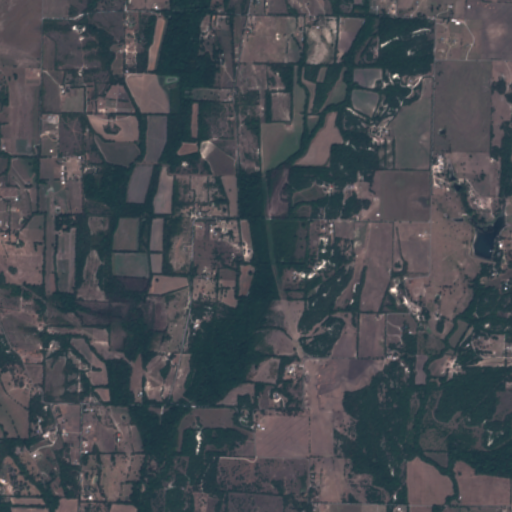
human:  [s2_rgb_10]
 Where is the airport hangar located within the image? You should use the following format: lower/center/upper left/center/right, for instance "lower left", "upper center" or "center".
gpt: The airport hangar is located in the center left of the image.
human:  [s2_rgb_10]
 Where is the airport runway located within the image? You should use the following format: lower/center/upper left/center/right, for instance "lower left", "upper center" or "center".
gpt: The airport runway is located in the center left of the image.
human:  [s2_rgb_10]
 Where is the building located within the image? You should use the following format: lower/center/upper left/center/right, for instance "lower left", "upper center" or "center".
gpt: The building is located in the center right of the image.
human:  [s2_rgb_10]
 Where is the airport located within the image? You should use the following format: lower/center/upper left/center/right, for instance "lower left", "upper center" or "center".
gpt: There is no airport in the image.